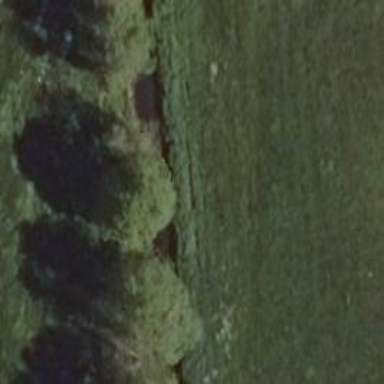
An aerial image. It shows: Row of trees in natural setting.